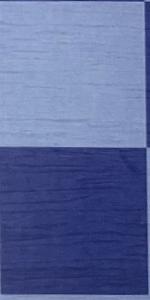
Label: Empty